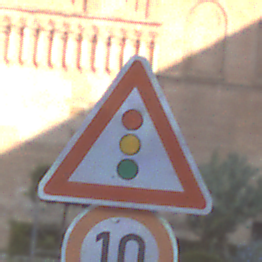
Verkehrszeichen: Lichtzeichenanlage
Zusatzzeichen unten: Geschwindigkeit10
Umgebung: Outdoor, Urban
Tageszeit: SunriseSunset
Wetter: PartlyCloudy
Licht: Natural
Jahreszeit: NotSpecified
Kontrast: LowContrast